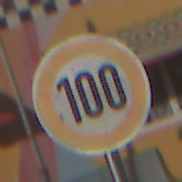
Verkehrszeichen: Geschwindigkeit100
Umgebung: Outdoor, Special
Tageszeit: MorningAfternoon
Wetter: PartlyCloudy
Licht: Natural
Jahreszeit: NotSpecified
Kontrast: HighContrast